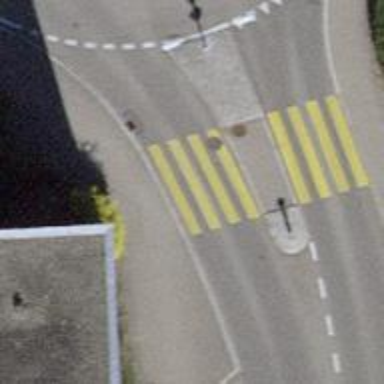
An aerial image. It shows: Uncontrolled zebra crossing on the road.